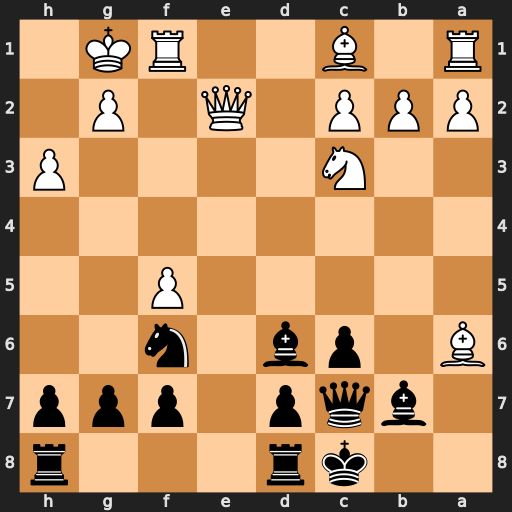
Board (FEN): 2kr3r/1bqp1ppp/B1pb1n2/5P2/8/2N4P/PPP1Q1P1/R1B2RK1
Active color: b
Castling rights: -
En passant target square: -
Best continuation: Qb6+ Be3 Qxa6 Qxa6 Bxa6